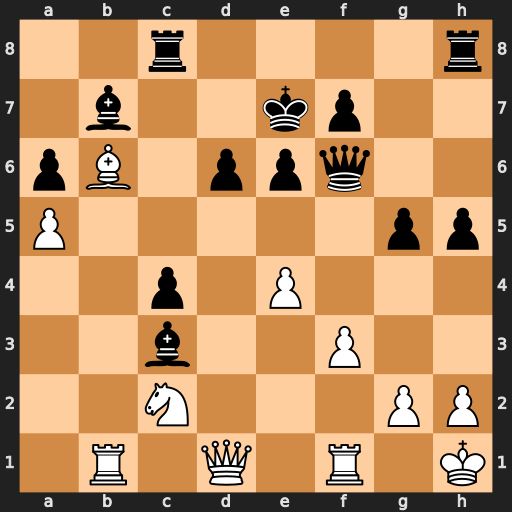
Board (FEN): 2r4r/1b2kp2/pB1ppq2/P5pp/2p1P3/2b2P2/2N3PP/1R1Q1R1K
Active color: w
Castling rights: -
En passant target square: -
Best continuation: Bd4 Bxd4 Rxb7+